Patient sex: M
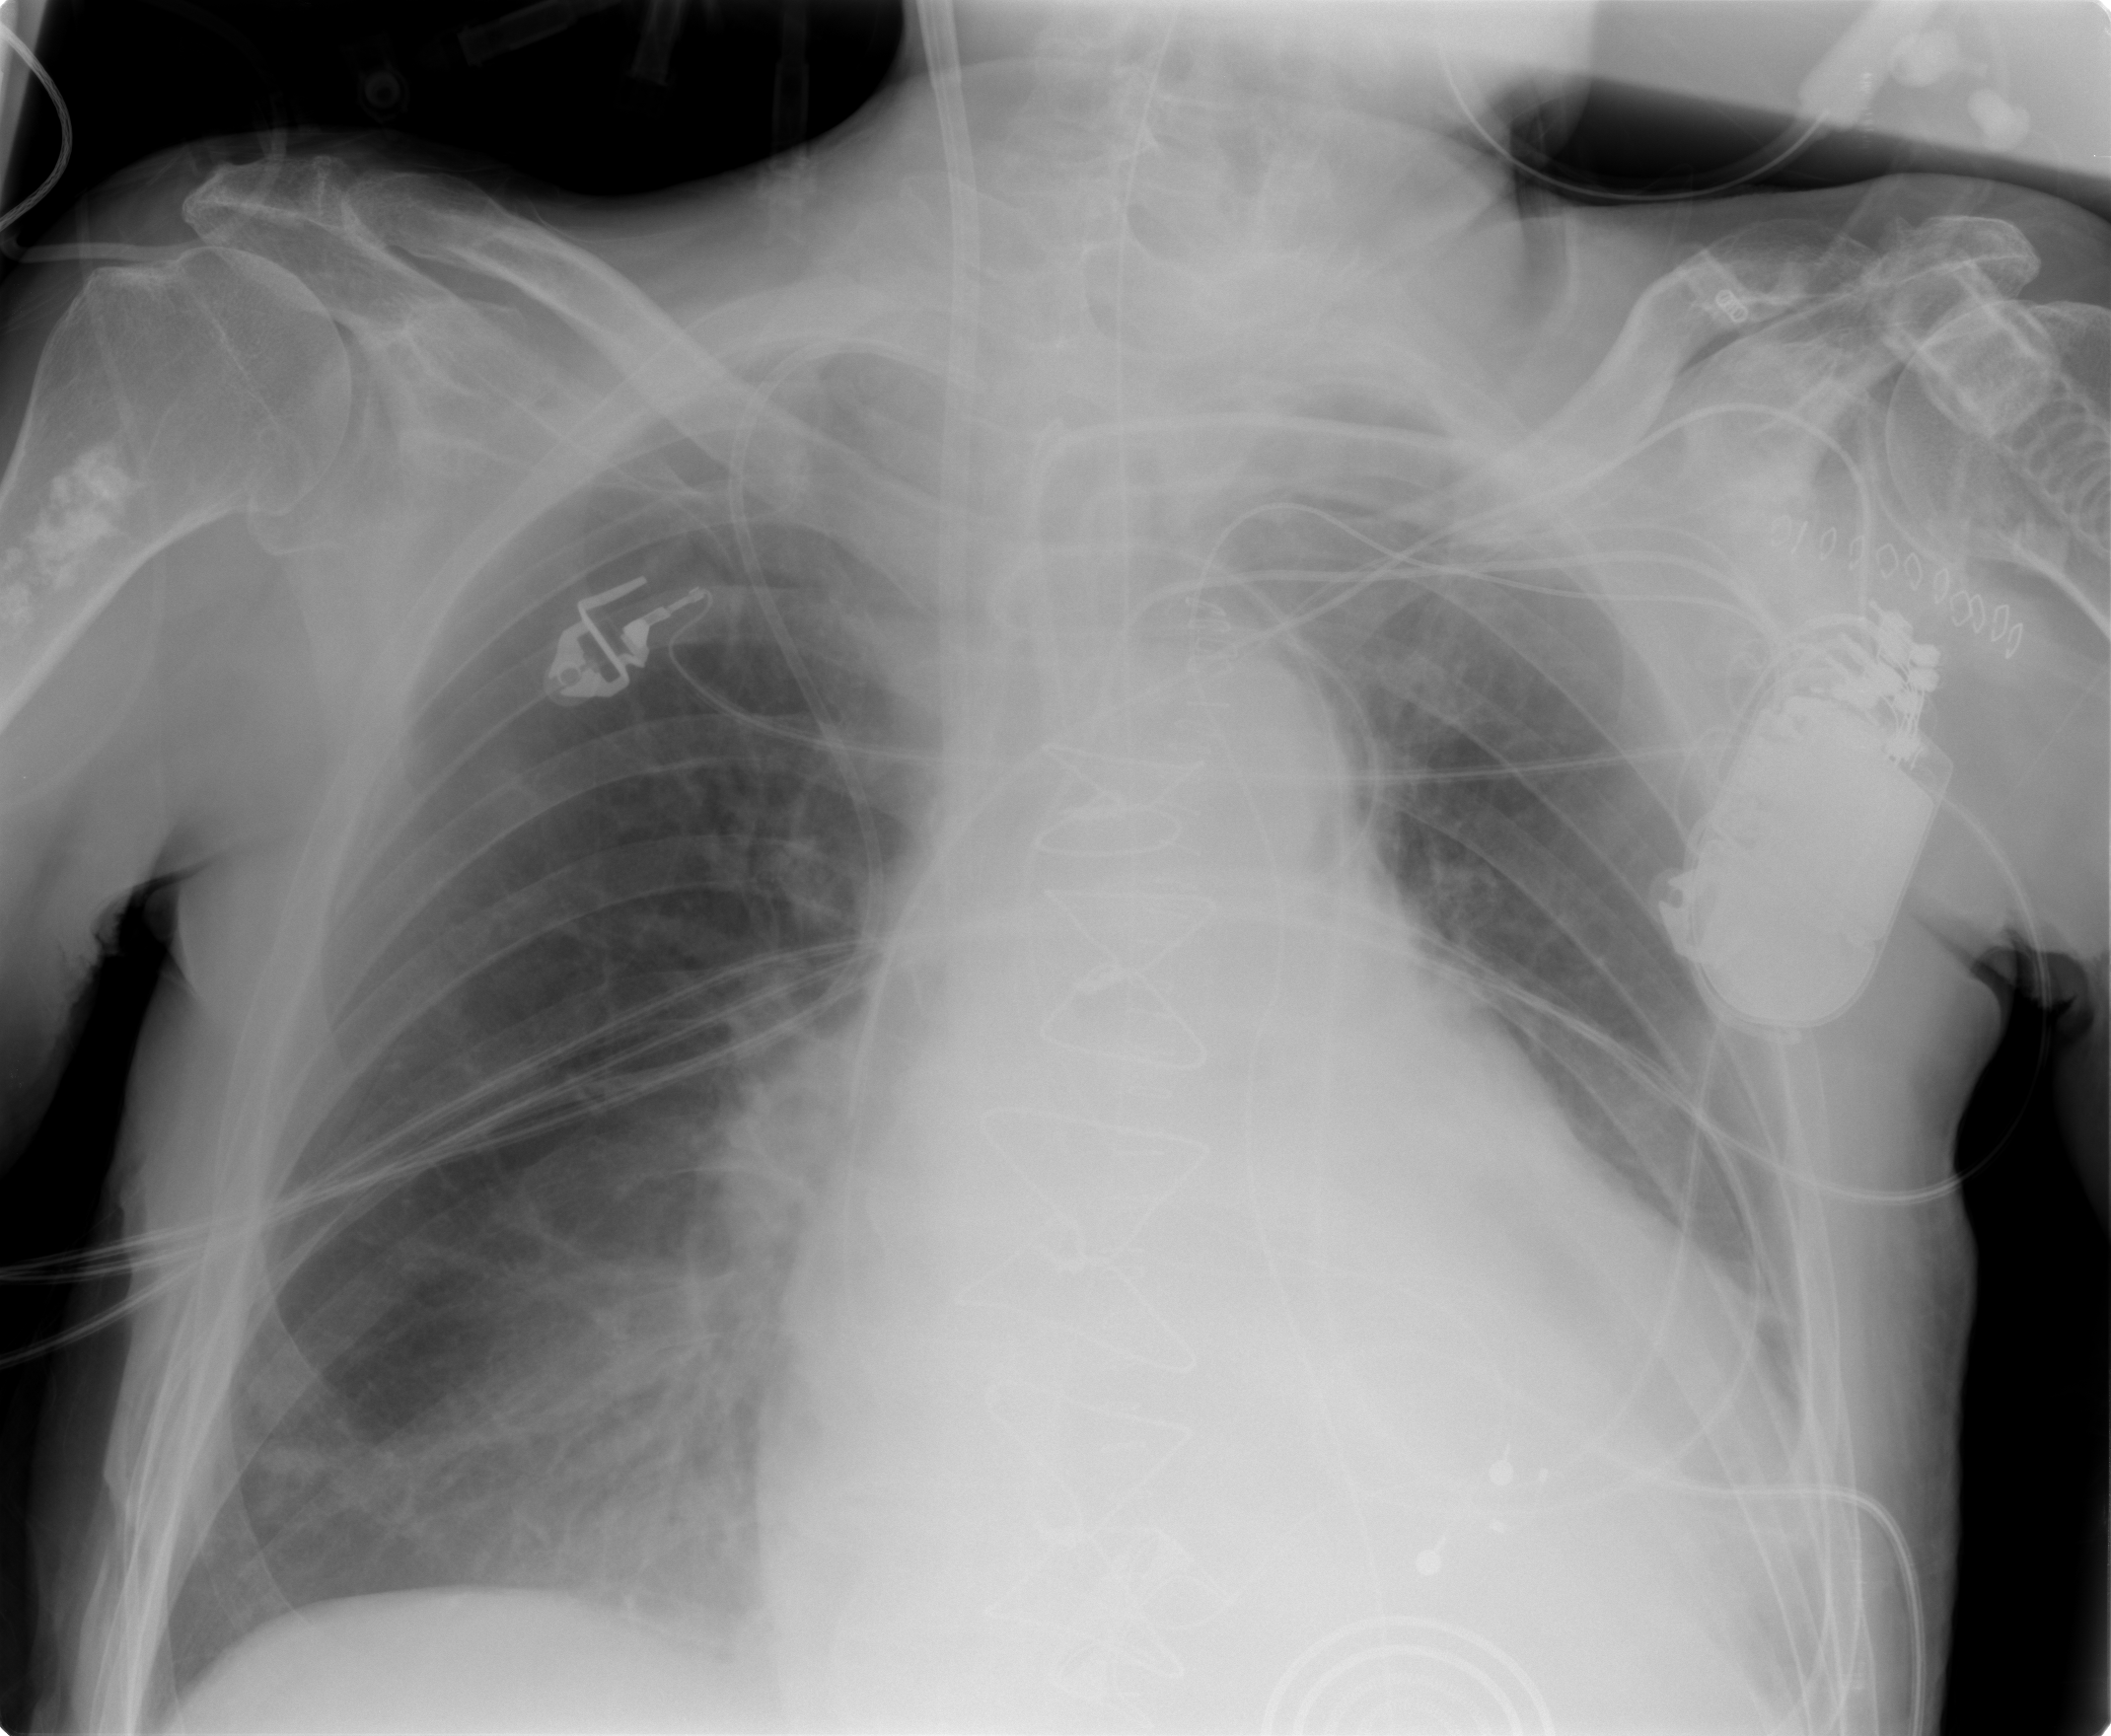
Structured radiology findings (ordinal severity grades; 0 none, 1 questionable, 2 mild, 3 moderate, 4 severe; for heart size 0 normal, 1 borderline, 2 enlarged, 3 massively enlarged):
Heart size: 2
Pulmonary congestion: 2
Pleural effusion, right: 1
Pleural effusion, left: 2
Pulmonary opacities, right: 2
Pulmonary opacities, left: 1
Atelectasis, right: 2
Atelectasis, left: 2